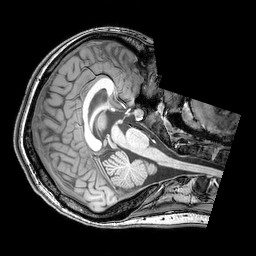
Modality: T1w
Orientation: axial
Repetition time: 0.00828 s
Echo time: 0.00388 s